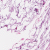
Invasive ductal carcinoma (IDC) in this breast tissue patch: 0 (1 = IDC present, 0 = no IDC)